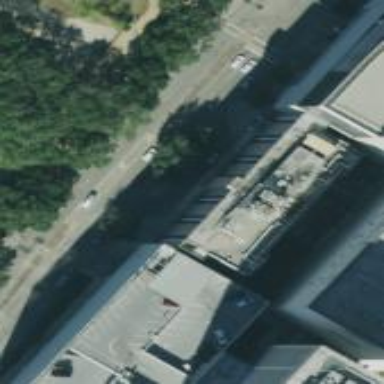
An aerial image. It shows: Hospital building.